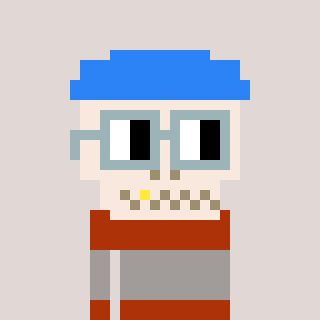
a pixel art character with square dark gray glasses, a skeleton-hat-shaped head and a hotbrown-colored body on a warm background